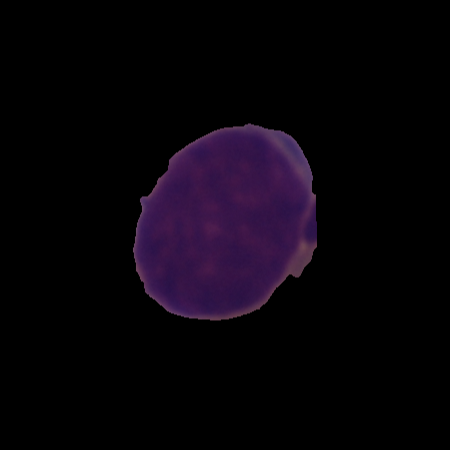
Label: cancer